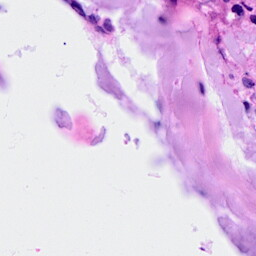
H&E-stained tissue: Breast